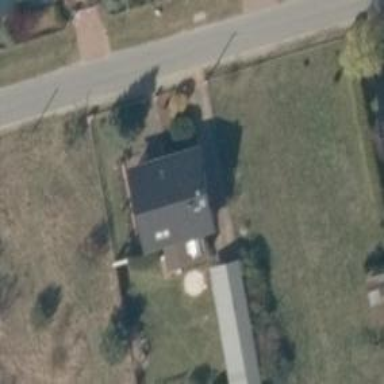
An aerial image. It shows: Simple and straightforward house.